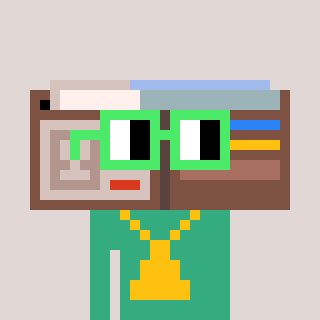
a pixel art character with square light green glasses, a wallet-shaped head and a teal-colored body on a warm background